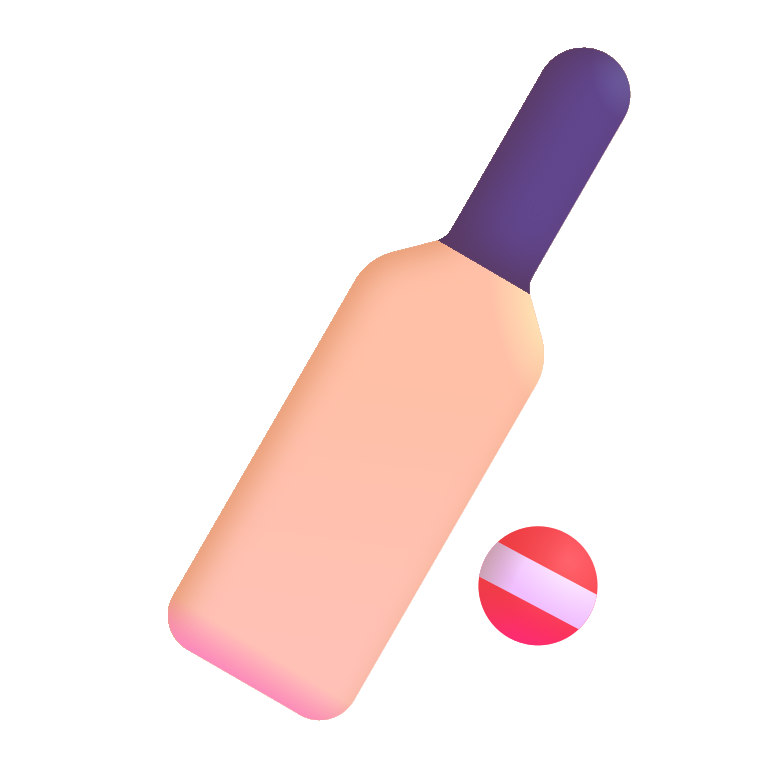
cricket game color